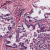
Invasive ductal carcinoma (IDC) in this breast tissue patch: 0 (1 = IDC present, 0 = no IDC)